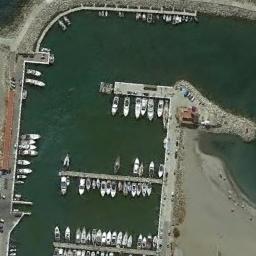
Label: harbor